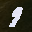
Label: 9